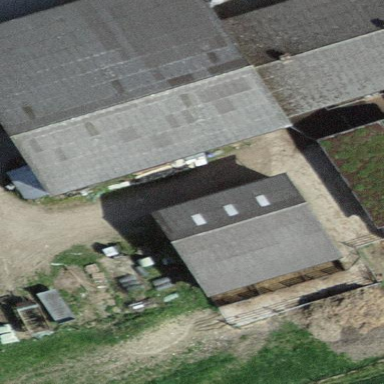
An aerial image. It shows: Barn.